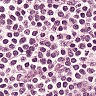
Metastatic tissue present: no